Field crop: tomato
Growth stage: 1
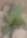
Species: solanum